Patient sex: M
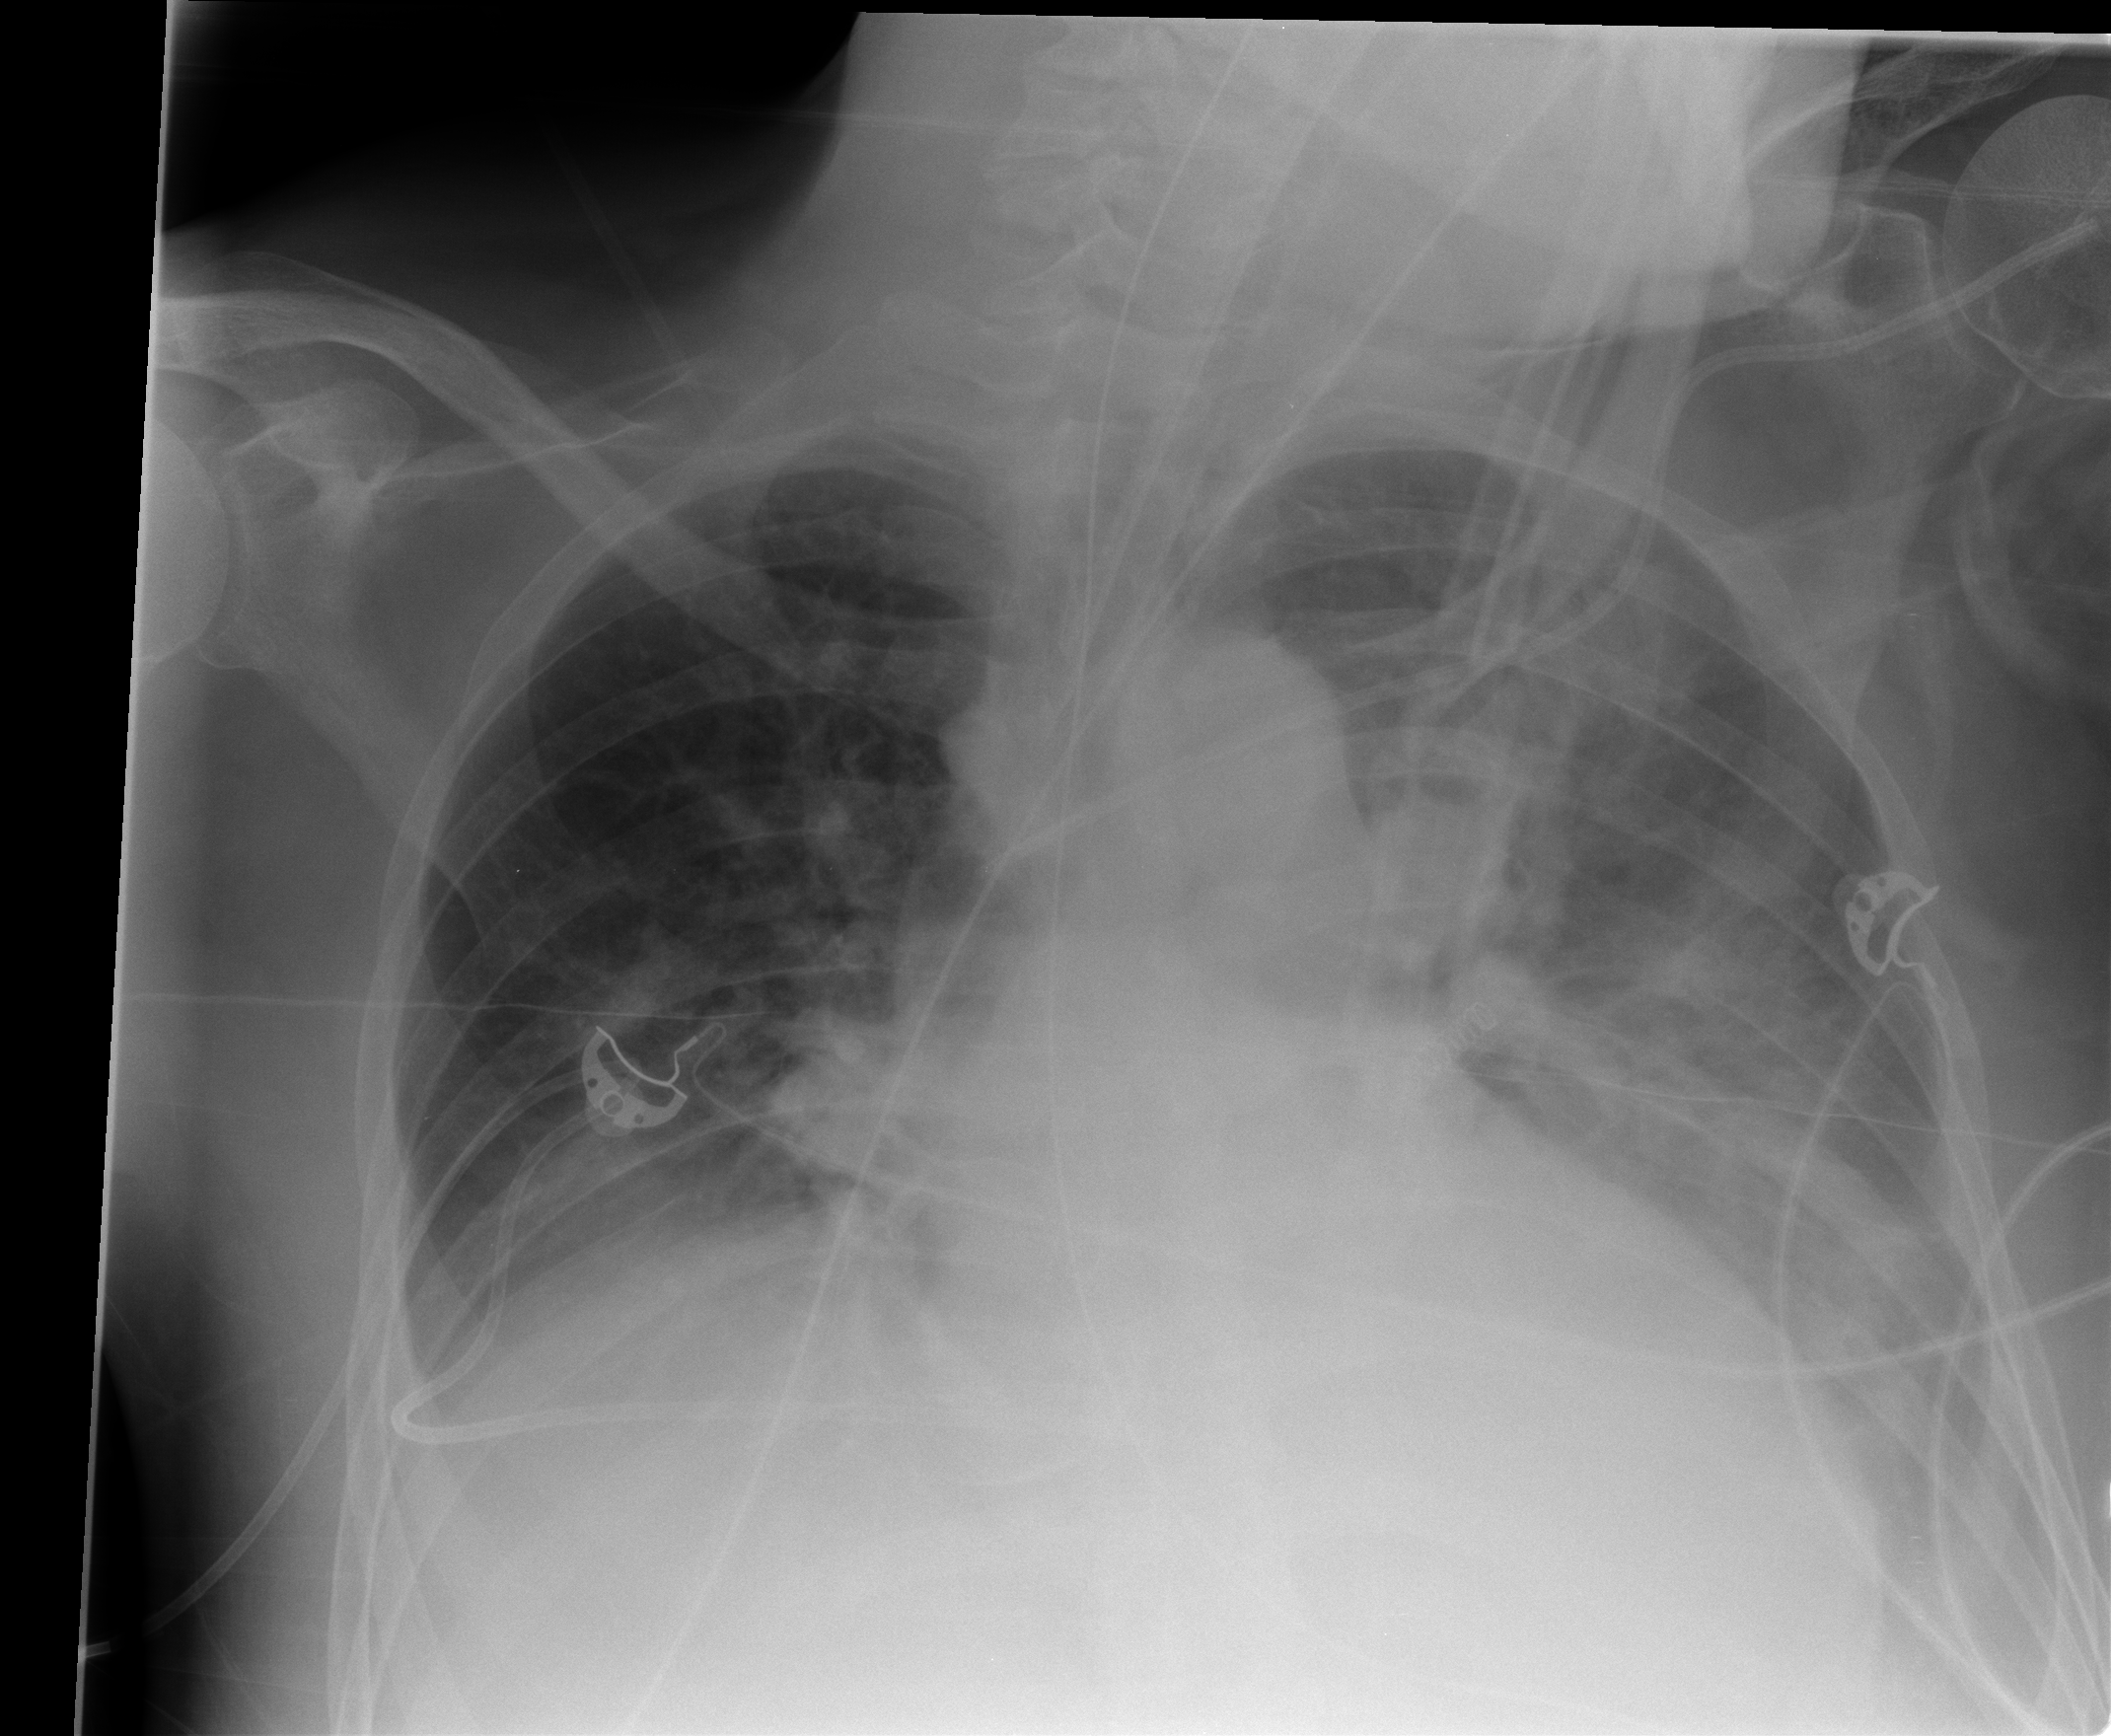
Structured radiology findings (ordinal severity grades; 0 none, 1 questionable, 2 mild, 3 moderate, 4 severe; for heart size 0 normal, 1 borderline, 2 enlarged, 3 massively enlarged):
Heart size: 0
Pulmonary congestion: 0
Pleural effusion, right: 1
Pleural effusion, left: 3
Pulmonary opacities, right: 1
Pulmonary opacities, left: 2
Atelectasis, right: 2
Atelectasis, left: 3